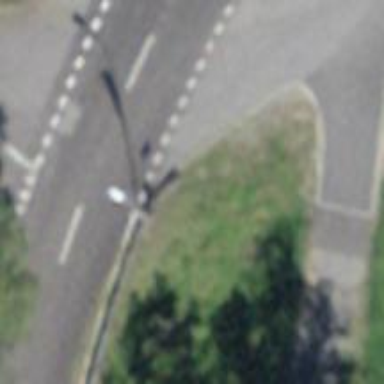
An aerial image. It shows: Bus stop with platform for public transport.